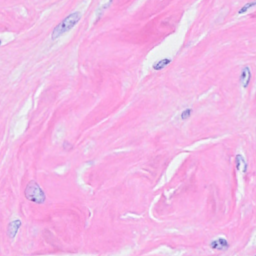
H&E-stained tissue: Breast